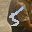
Label: 5